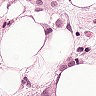
Metastatic tissue present: yes